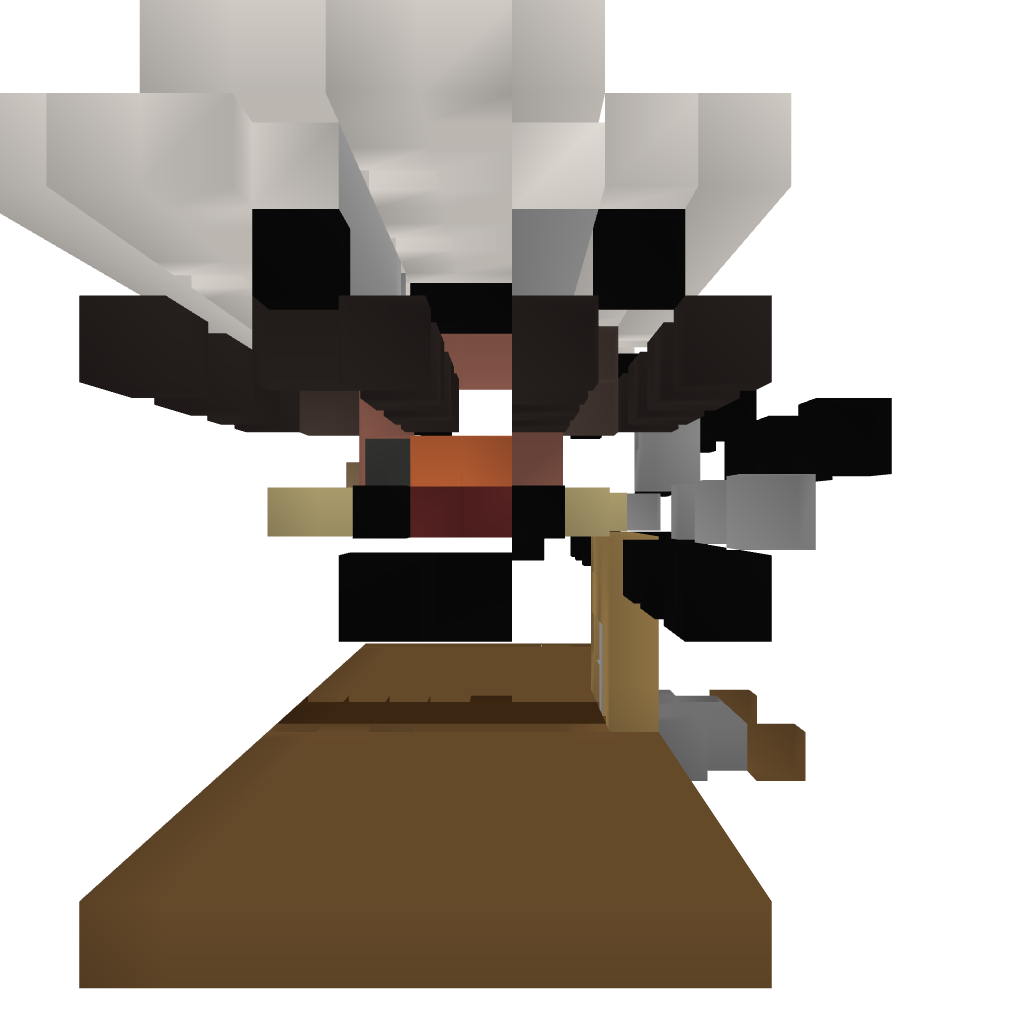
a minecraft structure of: Quarts House